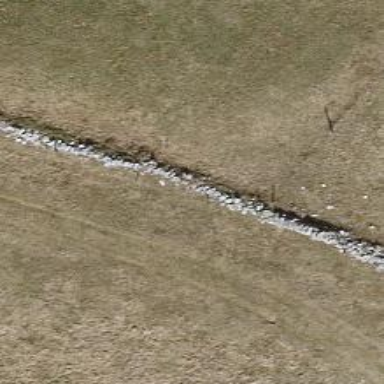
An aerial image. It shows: Wall is shown in the image.